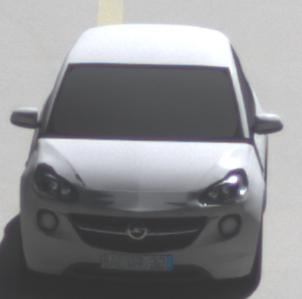
Make: Opel
Model: ADAM 1.2
Detailed model: ADAM
Model produced from: 2013/01
Model produced until: 2014/11
Doors: 3
Color: white
Road condition: dry road
Daytime: midday
Contrast: high contrast